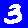
Digit: 3